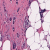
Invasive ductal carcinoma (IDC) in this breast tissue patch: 0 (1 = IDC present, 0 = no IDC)